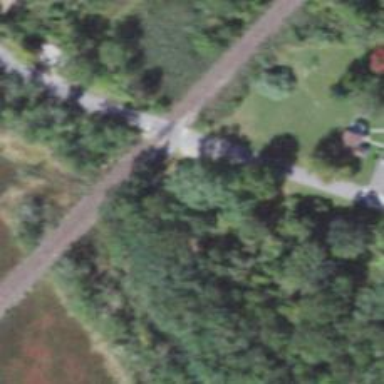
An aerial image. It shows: Level crossing along the railway.